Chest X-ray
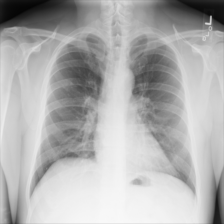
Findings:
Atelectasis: negative
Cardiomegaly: negative
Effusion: negative
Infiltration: negative
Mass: negative
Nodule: negative
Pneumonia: negative
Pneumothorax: negative
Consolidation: negative
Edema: negative
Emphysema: negative
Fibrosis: negative
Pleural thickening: negative
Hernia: negative